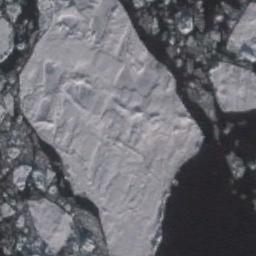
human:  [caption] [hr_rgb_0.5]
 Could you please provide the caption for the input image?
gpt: A large piece of sea ice and a lot of small pieces of sea ice gather together .

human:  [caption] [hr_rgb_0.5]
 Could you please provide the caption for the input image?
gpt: There are sea ice of different sizes .

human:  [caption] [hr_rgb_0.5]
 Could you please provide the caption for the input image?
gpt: A large block of ice and the surrounding ice are closely connected to form a large piece floating on the deep blue sea and covering the surface .

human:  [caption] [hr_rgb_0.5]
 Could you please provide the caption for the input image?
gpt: There is a big ice and many small ice on the dark green sea .

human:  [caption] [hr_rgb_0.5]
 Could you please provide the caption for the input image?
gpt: There are many pieces of sea ice and a larger one .